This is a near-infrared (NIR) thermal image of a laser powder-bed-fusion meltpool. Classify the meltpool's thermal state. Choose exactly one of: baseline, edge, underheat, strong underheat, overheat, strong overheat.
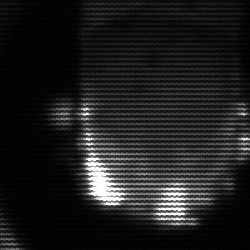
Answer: baseline